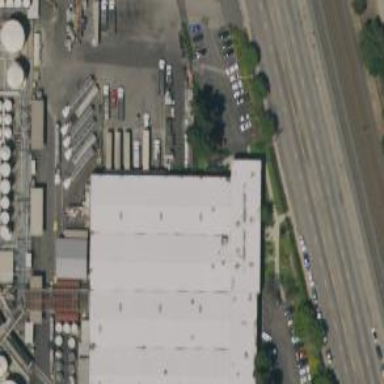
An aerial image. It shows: Warehouse building.